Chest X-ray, AP view. Patient: 44 years old, sex F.
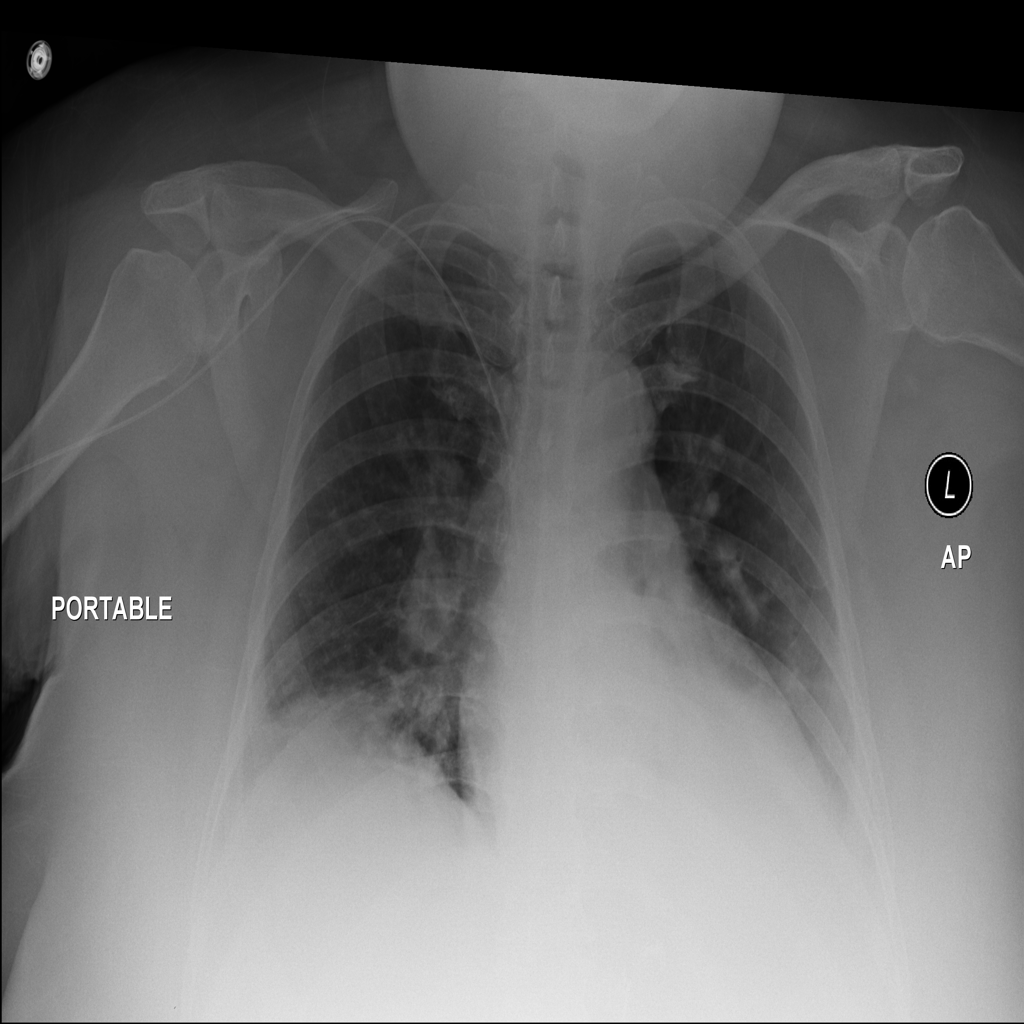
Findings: No Finding